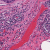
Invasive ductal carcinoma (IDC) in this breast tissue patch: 0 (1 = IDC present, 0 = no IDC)